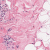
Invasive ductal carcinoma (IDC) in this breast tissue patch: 0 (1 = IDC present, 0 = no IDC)